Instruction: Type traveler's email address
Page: traveler
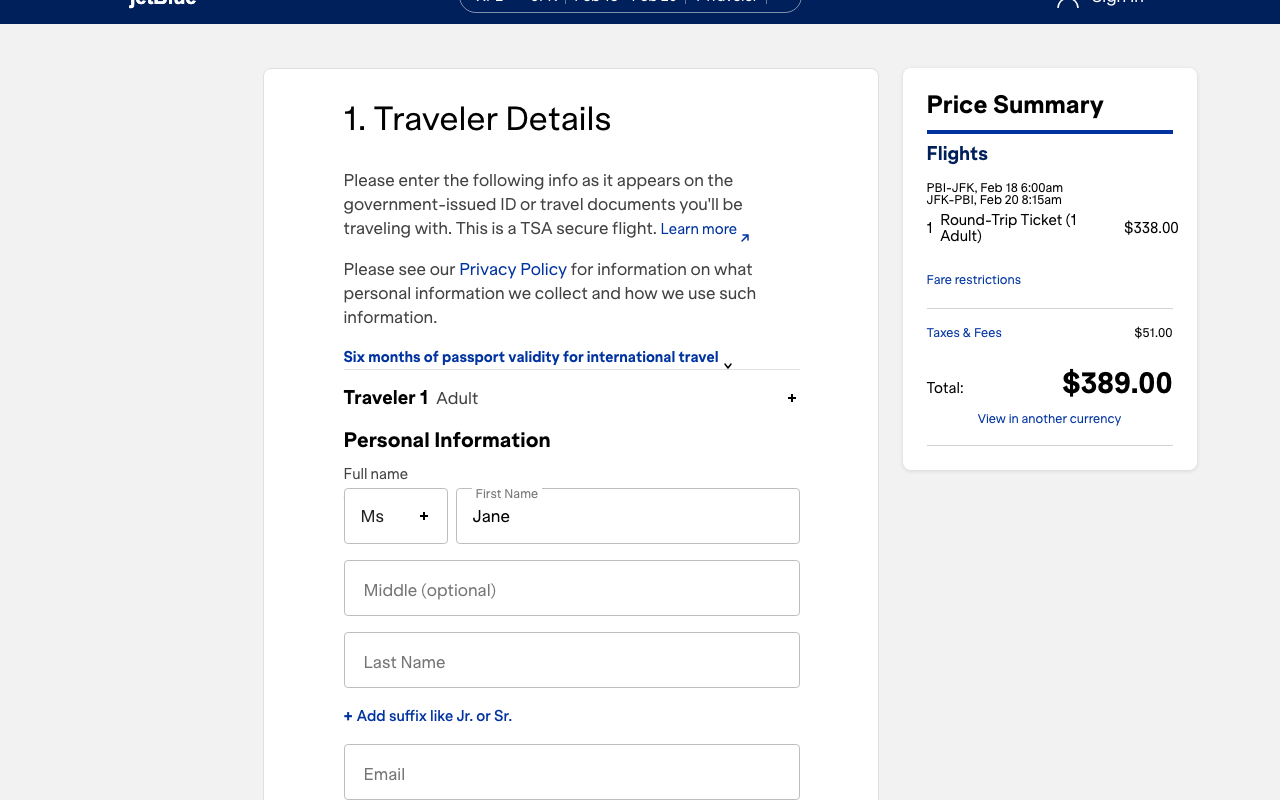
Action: type